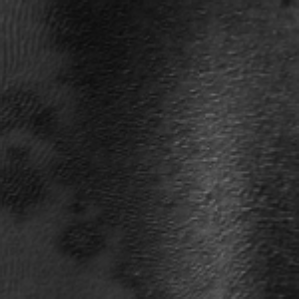
Label: frost